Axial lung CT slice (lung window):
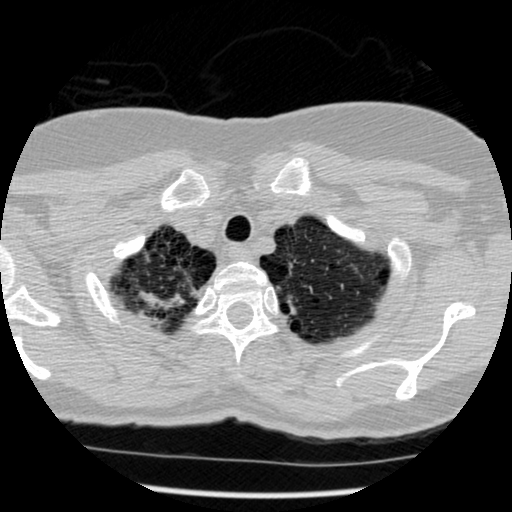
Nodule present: no